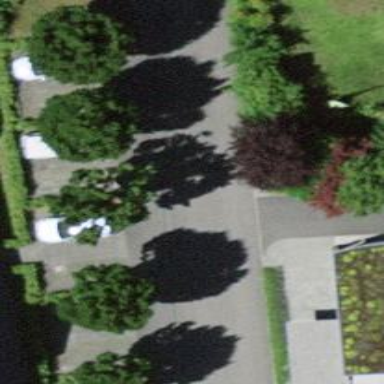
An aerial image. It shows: Sidewalk along the footway.